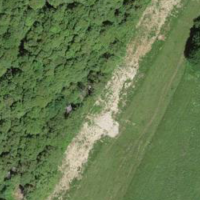
EUNIS habitat code: 44
Species observed at this site:
Mercurialis perennis